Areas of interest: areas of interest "Hotel"
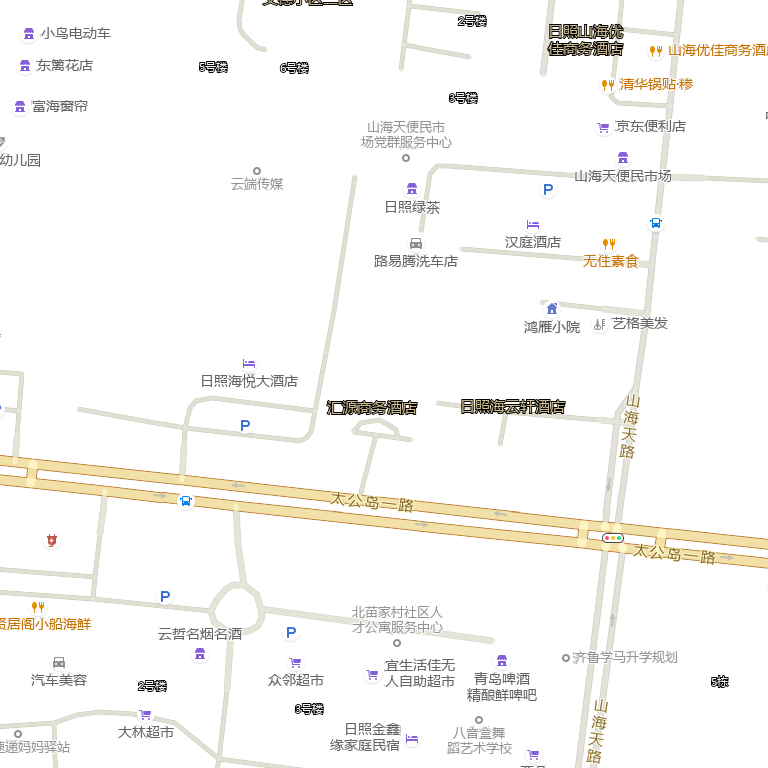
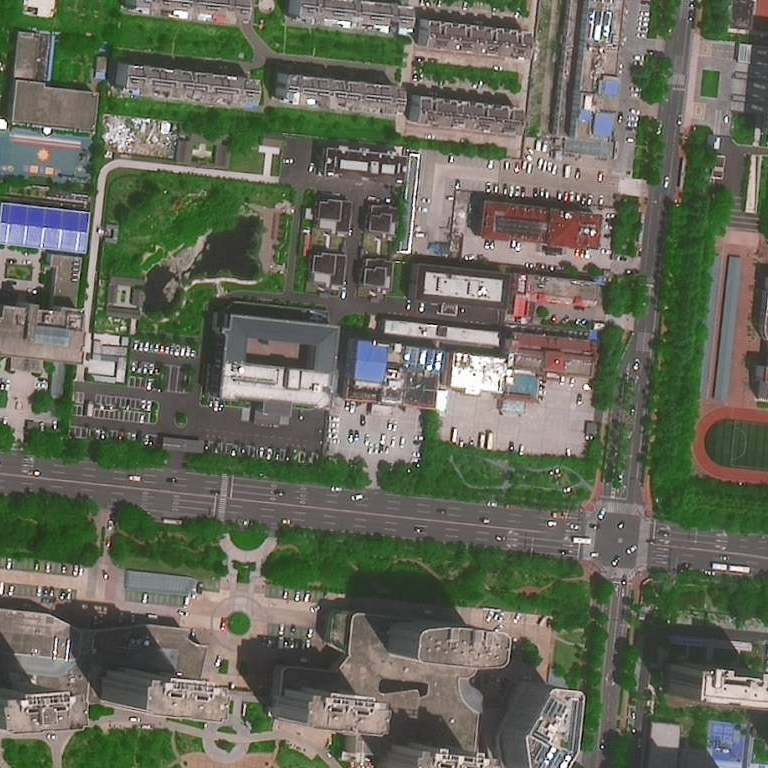